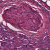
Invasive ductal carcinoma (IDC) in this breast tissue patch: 1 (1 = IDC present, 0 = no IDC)